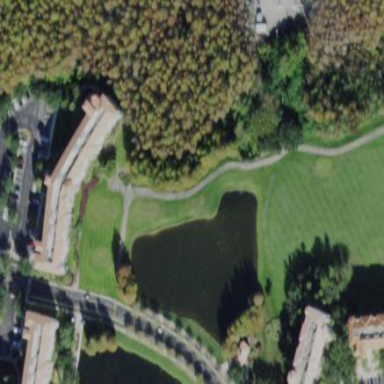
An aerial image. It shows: Water hazard on golf course.